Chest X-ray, AP view. Patient: 61 years old, sex F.
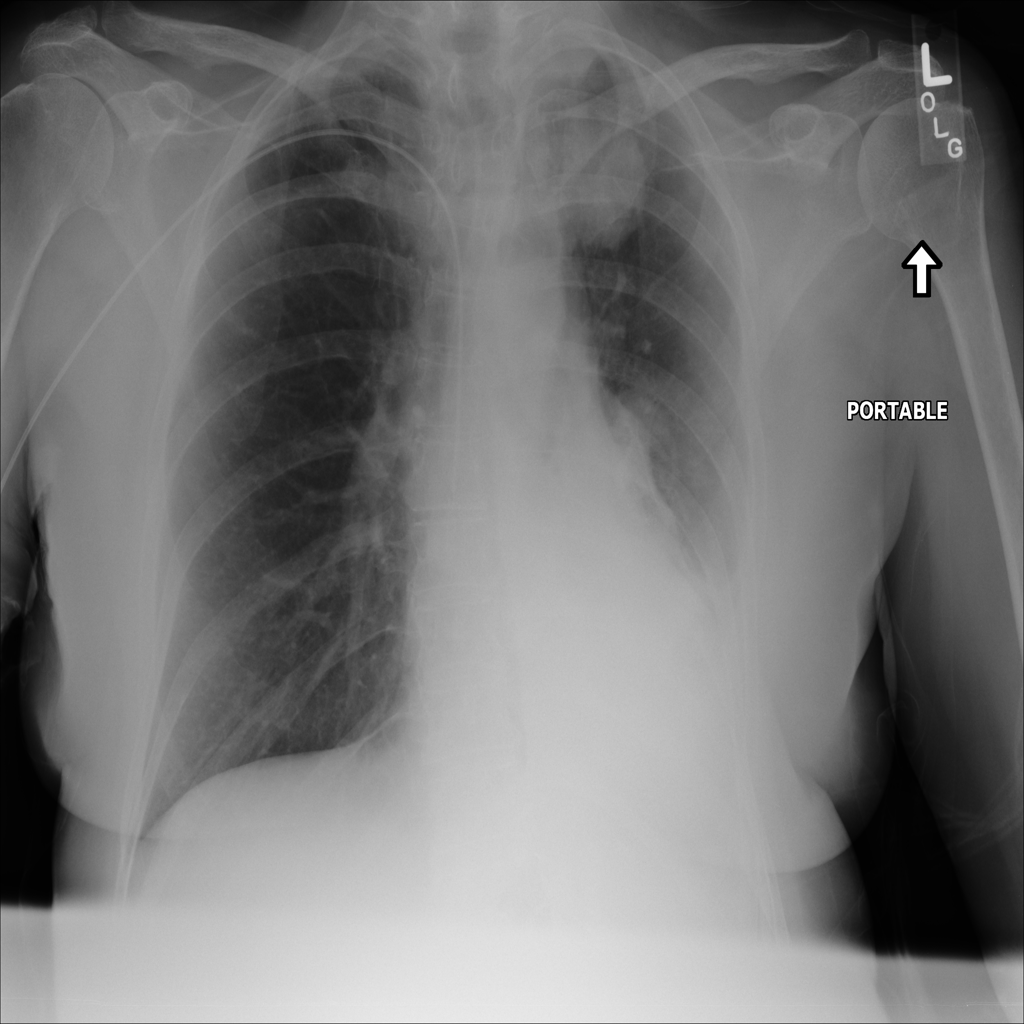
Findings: Atelectasis, Consolidation, Effusion, Mass